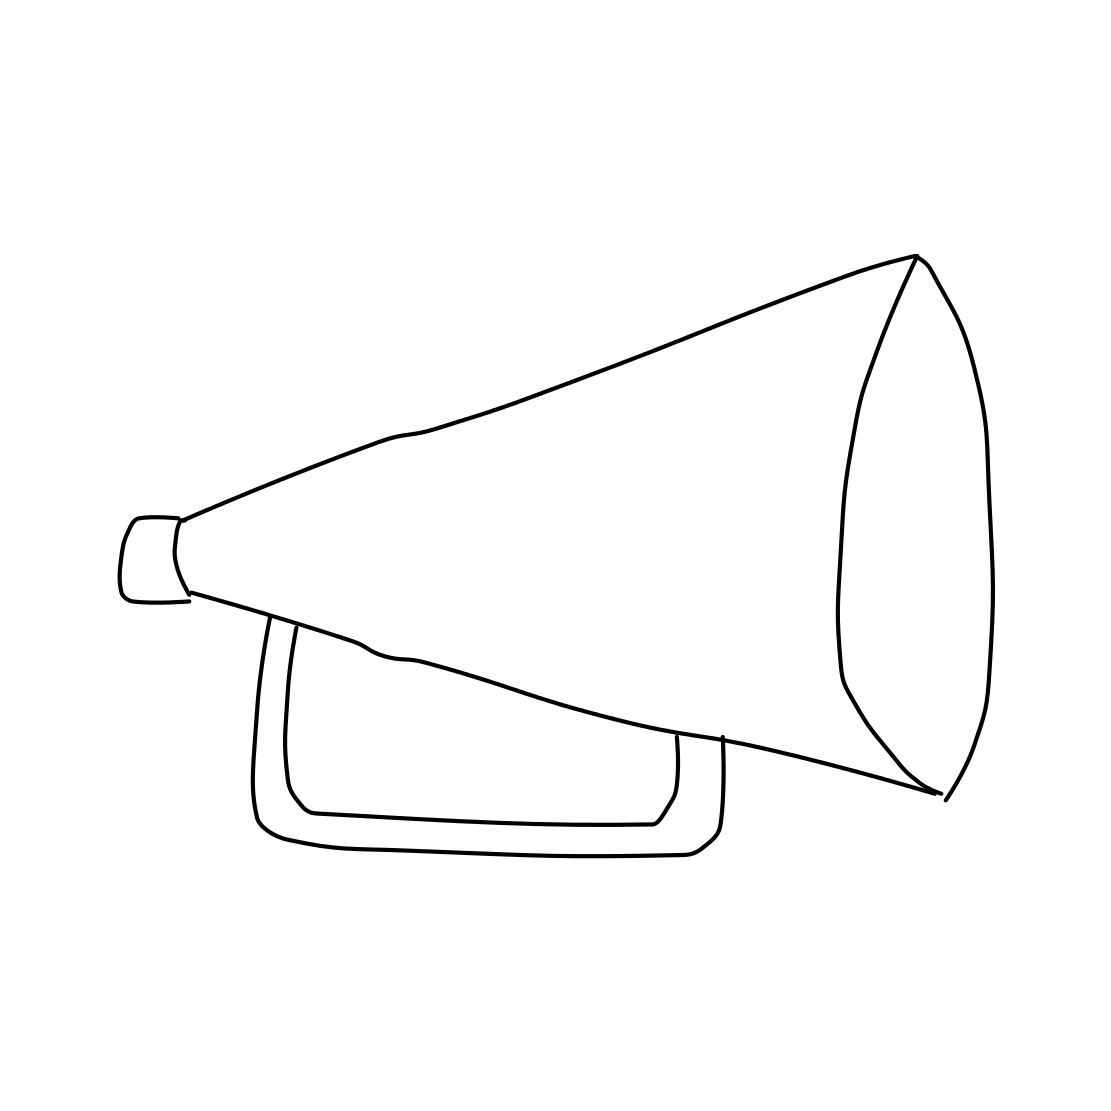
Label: megaphone